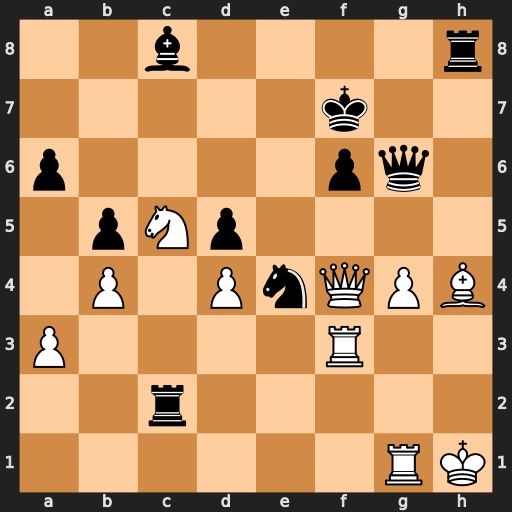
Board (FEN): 2b4r/5k2/p4pq1/1pNp4/1P1PnQPB/P4R2/2r5/6RK
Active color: w
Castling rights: -
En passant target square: -
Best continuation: Qc7+ Kf8 Qxc8+ Qe8 Ne6+ Ke7 Qxe8+ Kxe8 Ng7+